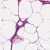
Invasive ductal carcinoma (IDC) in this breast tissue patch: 0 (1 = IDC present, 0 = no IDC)